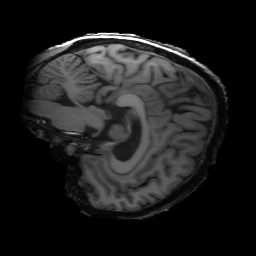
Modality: T1w
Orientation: sagittal
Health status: ill
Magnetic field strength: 3 T